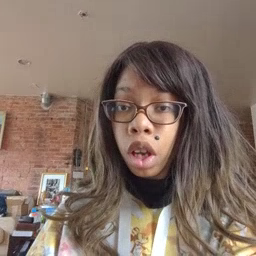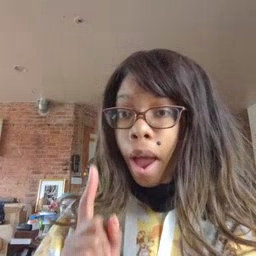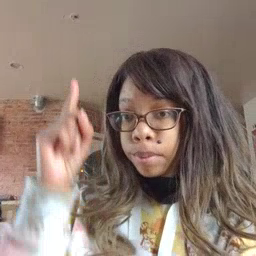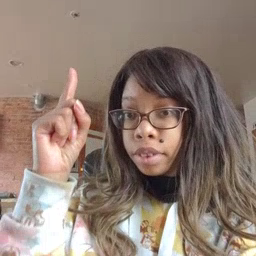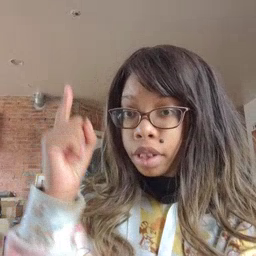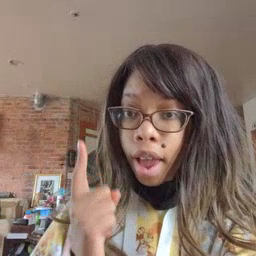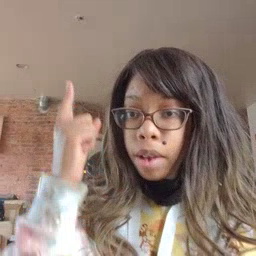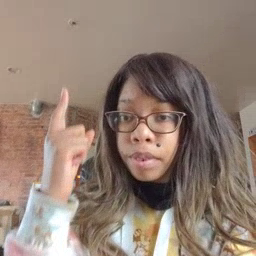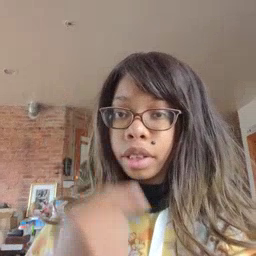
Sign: up